Interaction volume radius: 5 \u00c5
Interaction volume height: 30 \u00c5
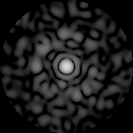
Disorder parameter: 0.8194